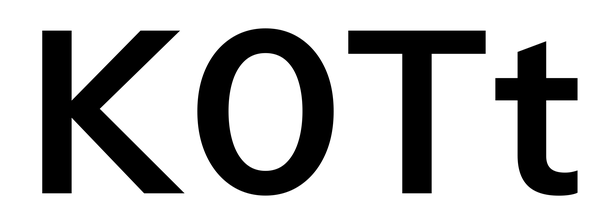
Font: InstrumentSans_SemiBold